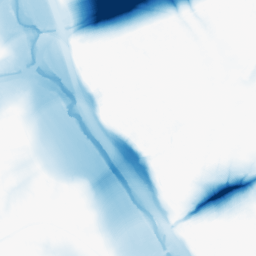
Category: morphological
Decomposition family: morphological
Decomposition parameters: operation: closing
size: 50
Upsampling method: bicubic_3x
Upsampling parameters: scale: 3
Upsampling scale: 3